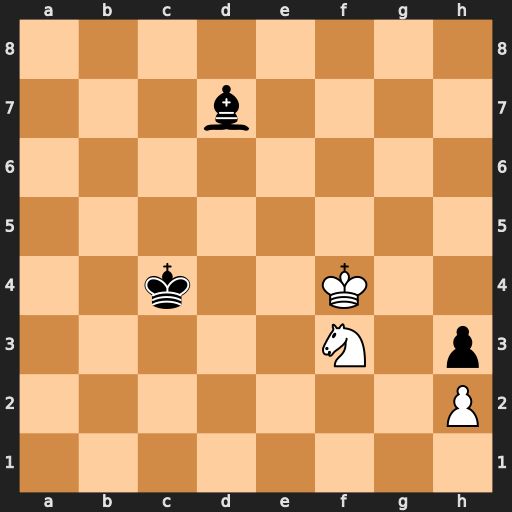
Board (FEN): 8/3b4/8/8/2k2K2/5N1p/7P/8
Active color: w
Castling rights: -
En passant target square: -
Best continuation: Ne5+ Kd5 Nxd7